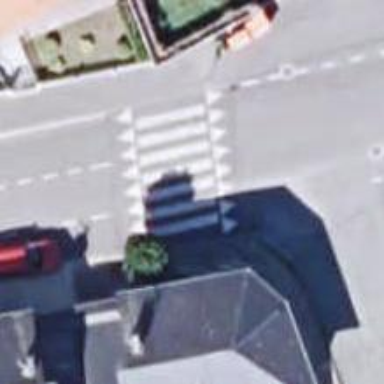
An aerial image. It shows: Marked crossing with traffic calming table.